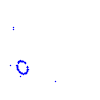
Particle: proton